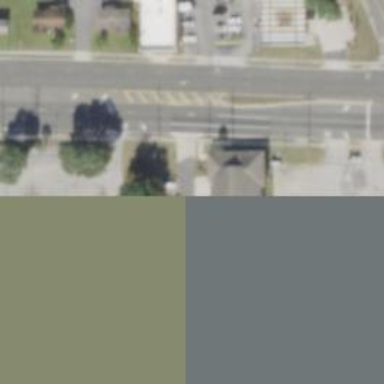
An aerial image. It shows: Unmarked crossing on the road.